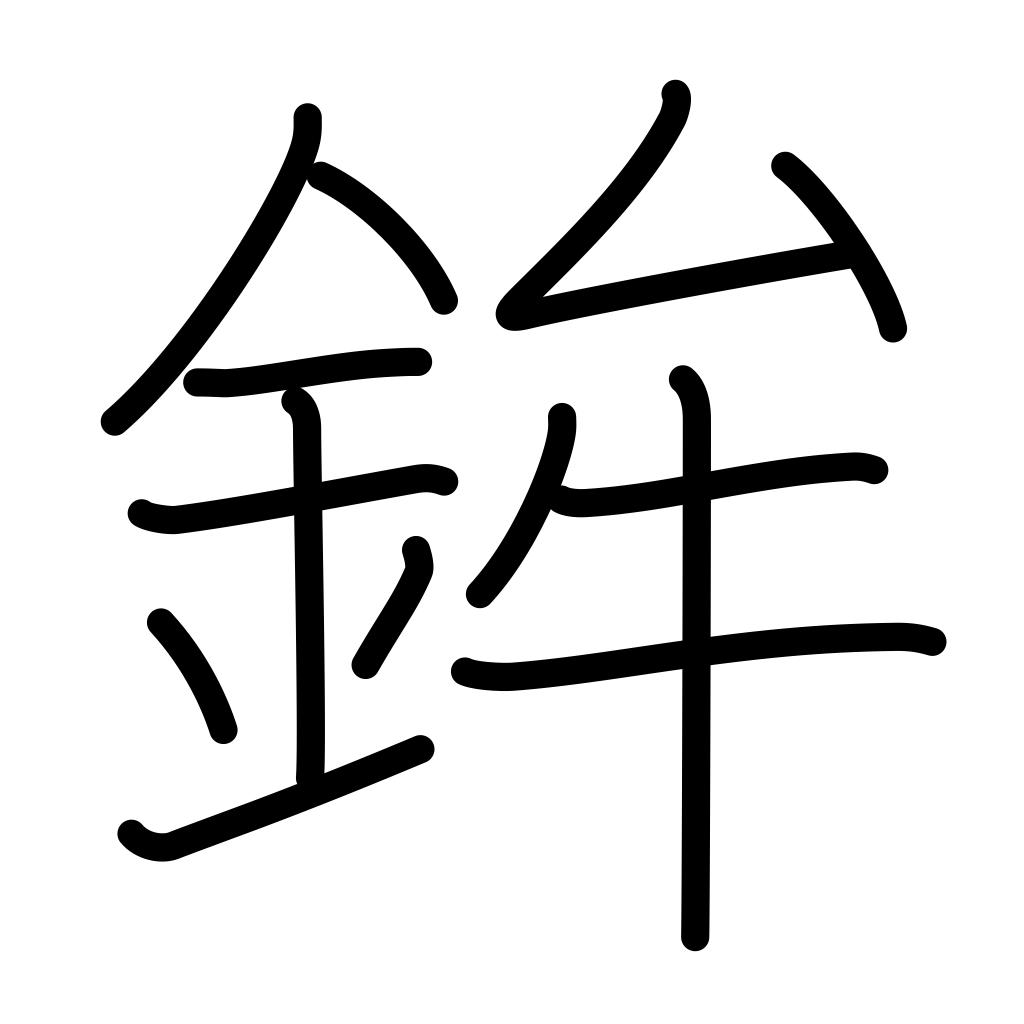
Meaning: halberd, arms, festival float